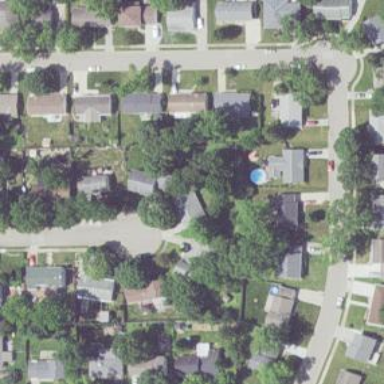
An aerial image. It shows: Single-family residential neighbourhood.